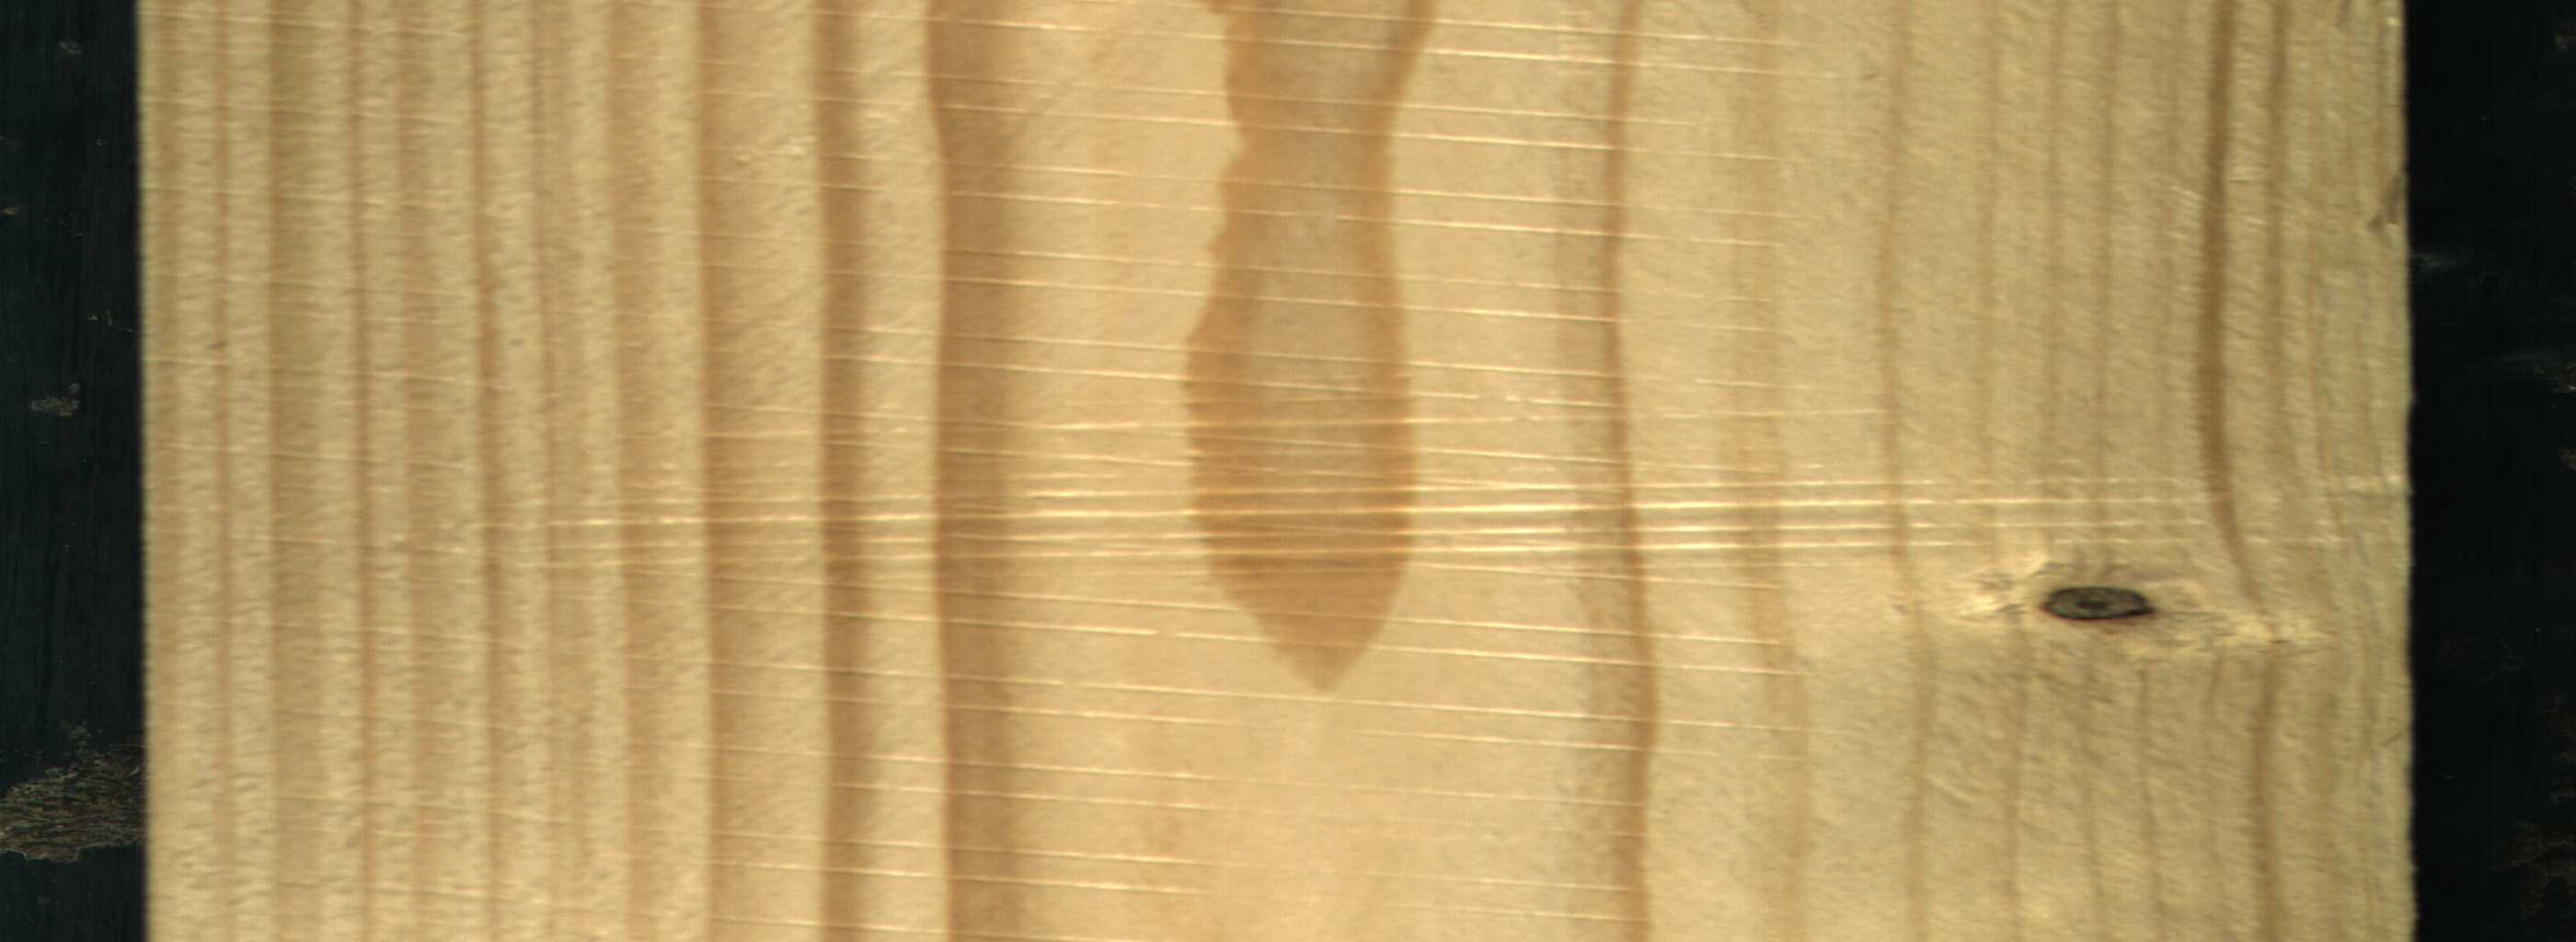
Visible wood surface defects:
Dead_Knot